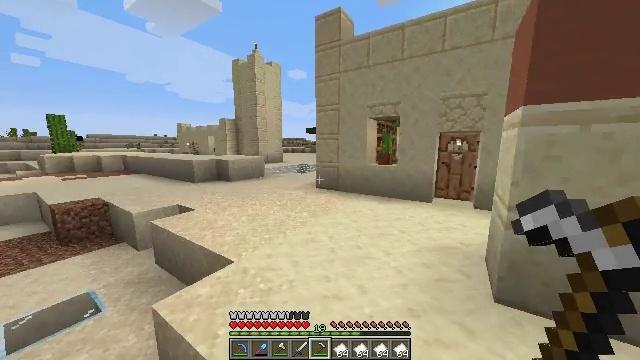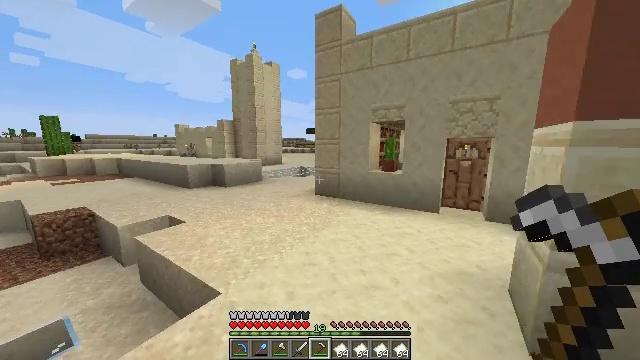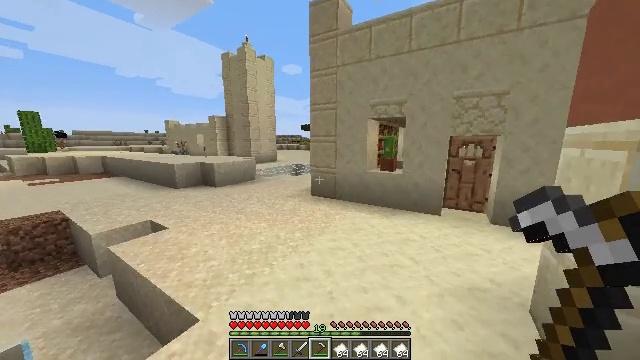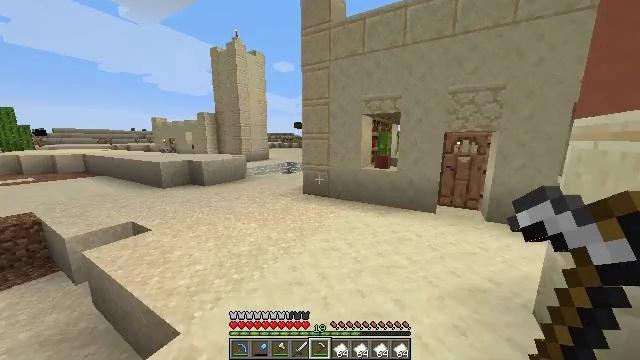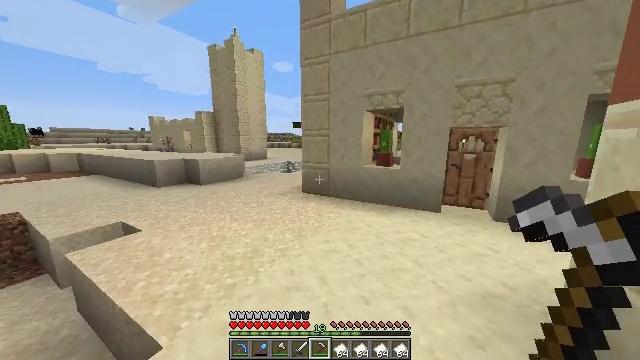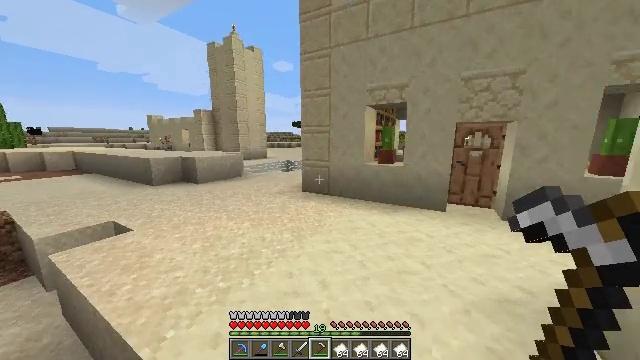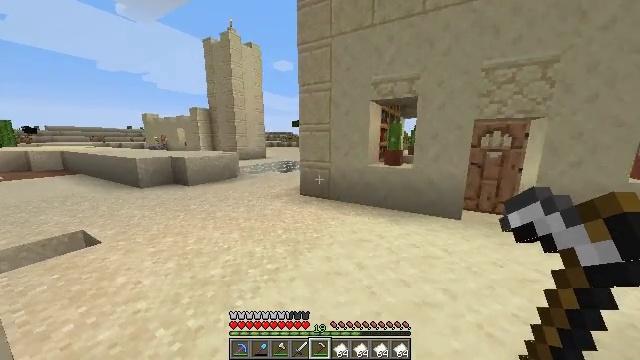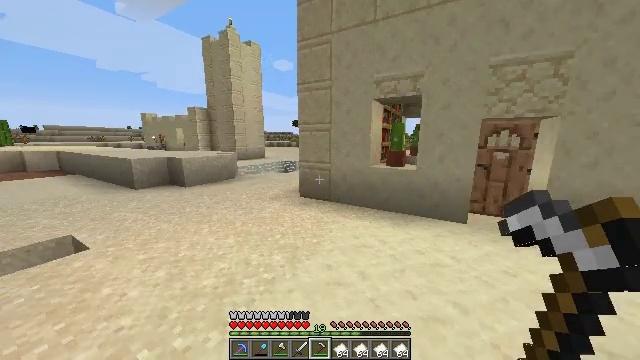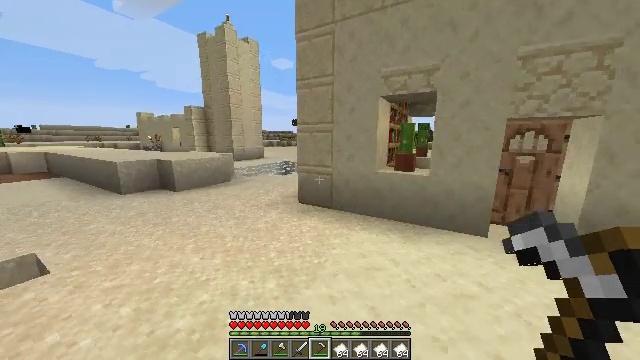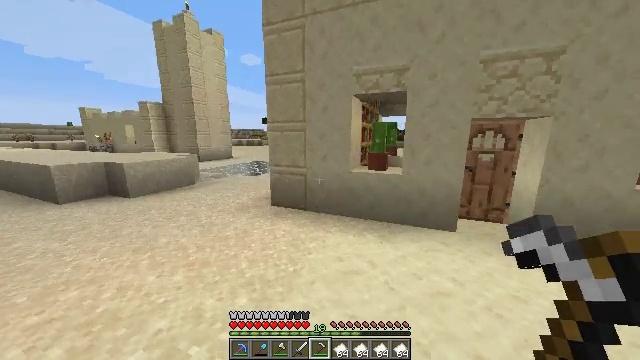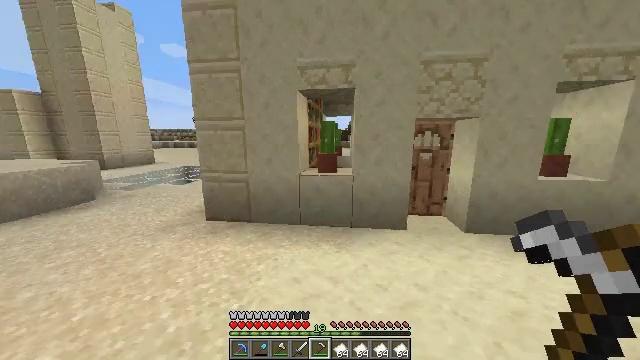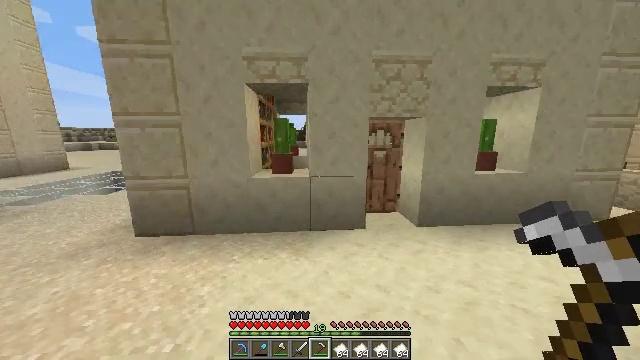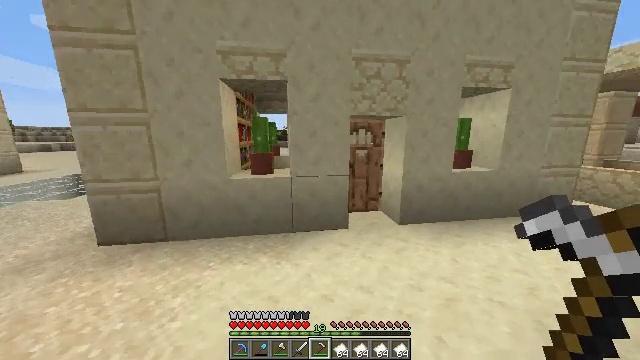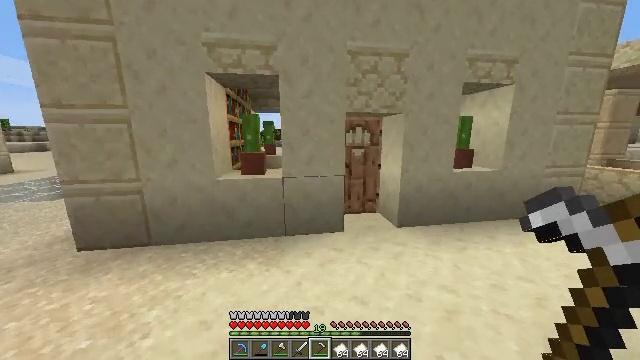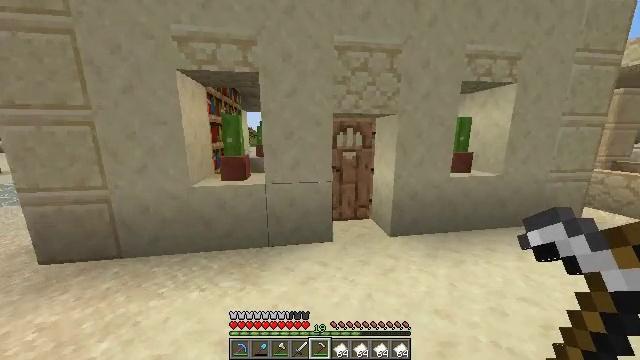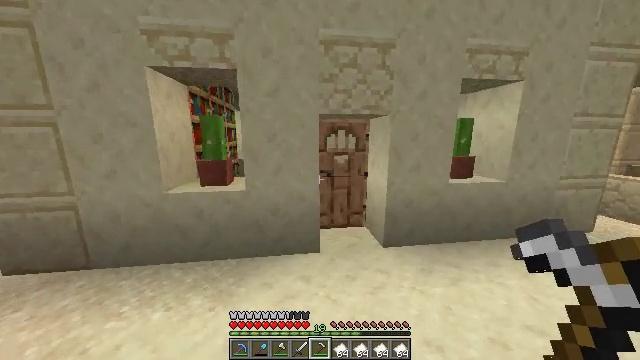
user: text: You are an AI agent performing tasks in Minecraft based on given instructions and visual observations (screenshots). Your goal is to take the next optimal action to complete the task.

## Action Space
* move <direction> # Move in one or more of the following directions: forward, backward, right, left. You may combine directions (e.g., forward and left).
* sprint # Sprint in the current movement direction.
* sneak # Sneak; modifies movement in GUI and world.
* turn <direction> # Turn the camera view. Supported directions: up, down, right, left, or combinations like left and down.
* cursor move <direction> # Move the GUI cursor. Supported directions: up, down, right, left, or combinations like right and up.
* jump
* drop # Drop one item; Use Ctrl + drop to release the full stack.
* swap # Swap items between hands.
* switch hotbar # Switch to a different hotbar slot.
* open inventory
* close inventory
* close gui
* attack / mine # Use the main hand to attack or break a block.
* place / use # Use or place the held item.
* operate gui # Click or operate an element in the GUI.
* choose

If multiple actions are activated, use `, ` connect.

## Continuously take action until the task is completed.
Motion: motion action
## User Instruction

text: Remove the acacia wall sign with a hit.
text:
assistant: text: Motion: move forward, sprint, jump
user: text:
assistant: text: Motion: move forward, sprint, turn right
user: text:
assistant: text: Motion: move forward, sprint, turn right
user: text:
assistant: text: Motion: move forward, sprint
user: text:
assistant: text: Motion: move forward, sprint
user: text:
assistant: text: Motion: move forward, sprint
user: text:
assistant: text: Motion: move forward, sprint
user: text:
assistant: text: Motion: move forward, sprint
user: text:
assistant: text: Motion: move forward, sprint, turn right
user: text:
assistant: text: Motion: move forward, sprint, turn right
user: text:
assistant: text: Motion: move forward and move right, sprint, turn right
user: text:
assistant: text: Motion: move forward and move right, sprint, turn right
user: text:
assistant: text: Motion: move forward and move right, sprint
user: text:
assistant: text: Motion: move forward and move right, sprint
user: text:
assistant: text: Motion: move forward and move right, sprint, turn left
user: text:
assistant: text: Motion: move forward
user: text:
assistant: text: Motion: move forward
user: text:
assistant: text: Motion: move forward
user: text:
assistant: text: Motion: move forward
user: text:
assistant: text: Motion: move forward, use / place
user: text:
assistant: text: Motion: move forward, use / place
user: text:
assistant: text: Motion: move forward
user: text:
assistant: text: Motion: move forward
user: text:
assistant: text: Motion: move forward
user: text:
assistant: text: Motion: move forward
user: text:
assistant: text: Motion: move forward
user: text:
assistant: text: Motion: move forward, turn down
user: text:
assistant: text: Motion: move forward
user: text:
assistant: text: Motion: move forward
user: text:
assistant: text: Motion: move forward, turn right